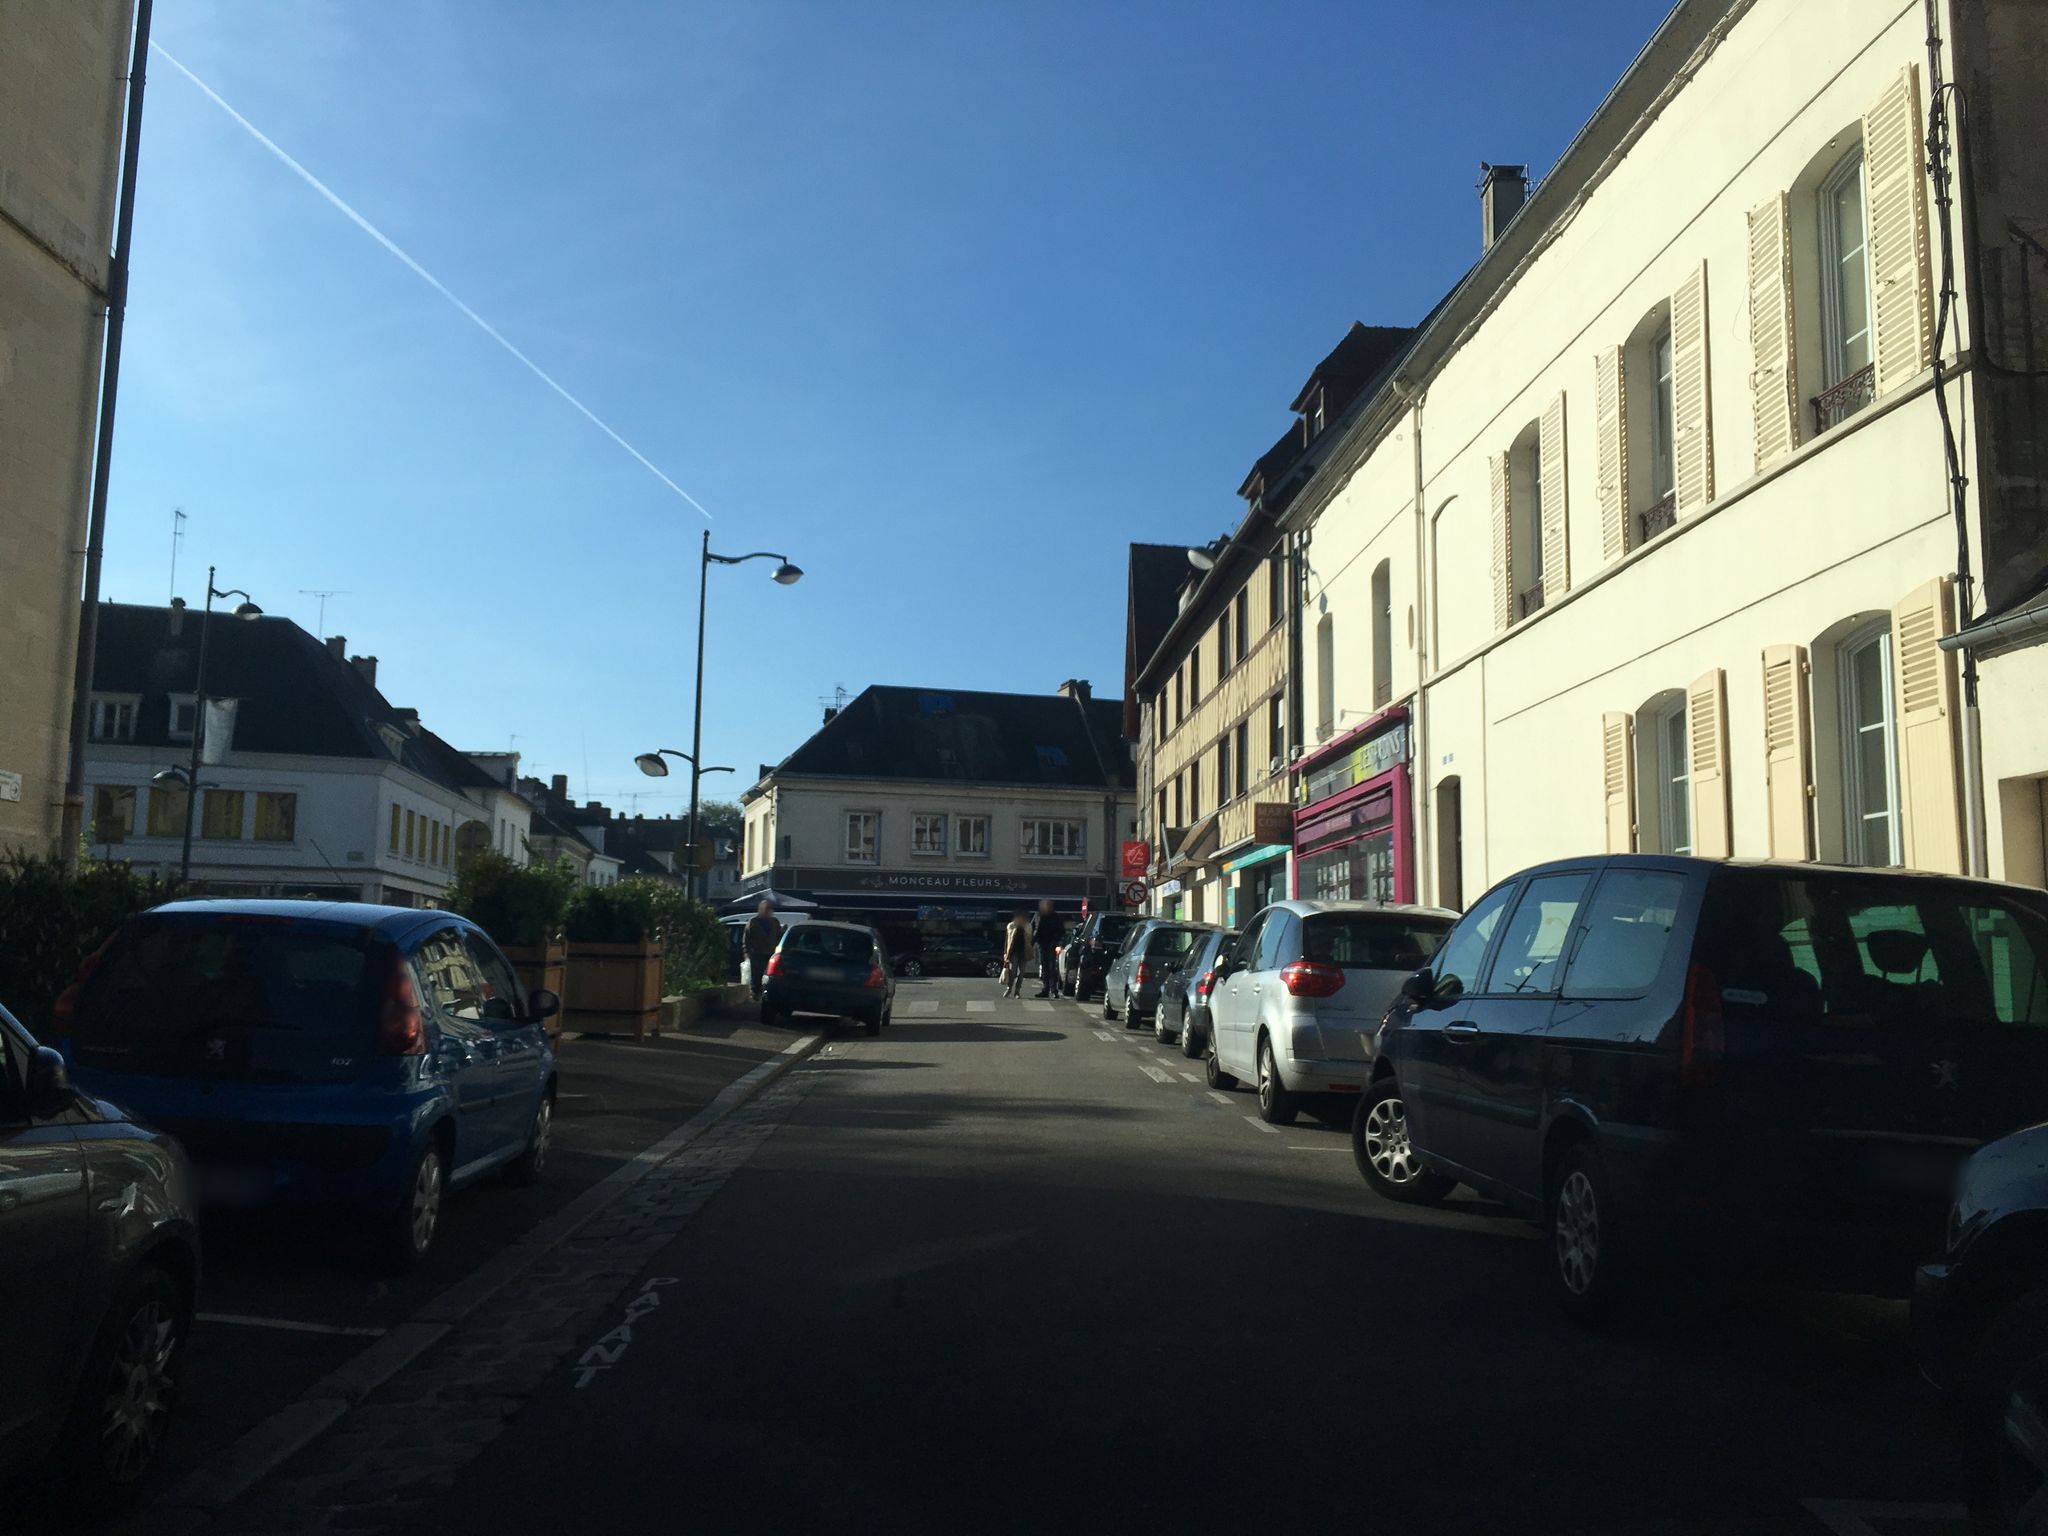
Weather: clear
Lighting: day
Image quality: good
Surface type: driving surface
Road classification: residential
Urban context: dense urban cluster
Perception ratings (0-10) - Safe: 3.4, Lively: 8.17, Beautiful: 6.93, Boring: 0.91, Depressing: 2.3, Wealthy: 9.19